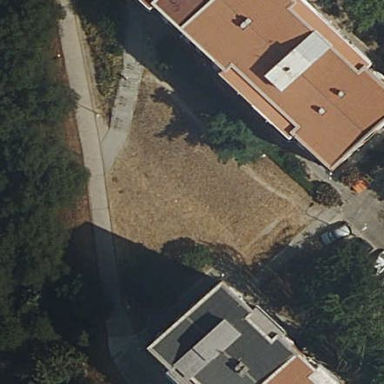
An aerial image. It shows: Kerb barrier surrounding grassy area.